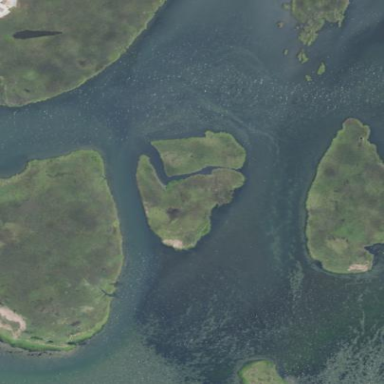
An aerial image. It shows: Islet located along the natural coastline.